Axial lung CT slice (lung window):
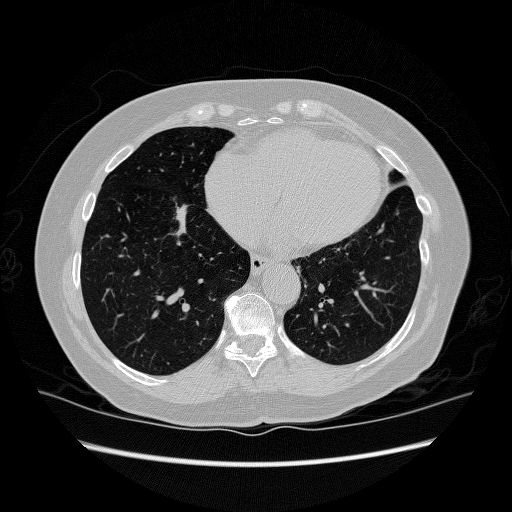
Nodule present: no